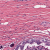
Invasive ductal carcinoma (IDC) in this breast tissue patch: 0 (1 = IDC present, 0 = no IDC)